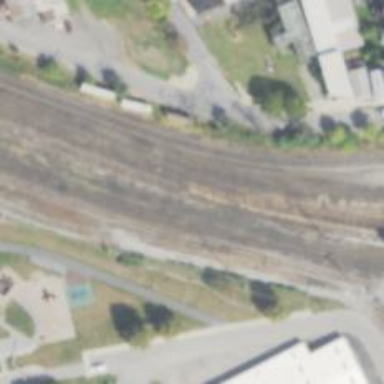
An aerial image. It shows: Railway siding with rails.